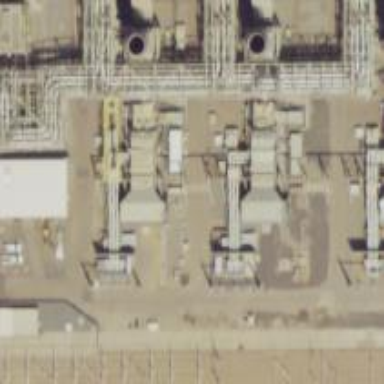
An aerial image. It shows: Gas turbine power generator.